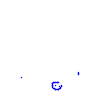
Particle: proton